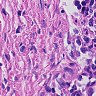
Metastatic tissue present: no